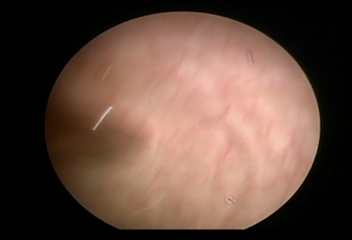
Modality: WLC
Class: Normal mucosa
Bladder cancer association: No